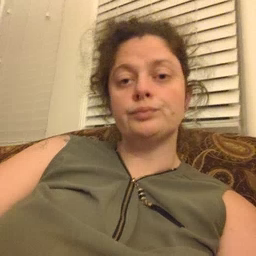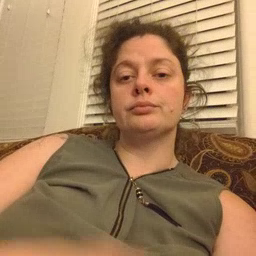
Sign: there